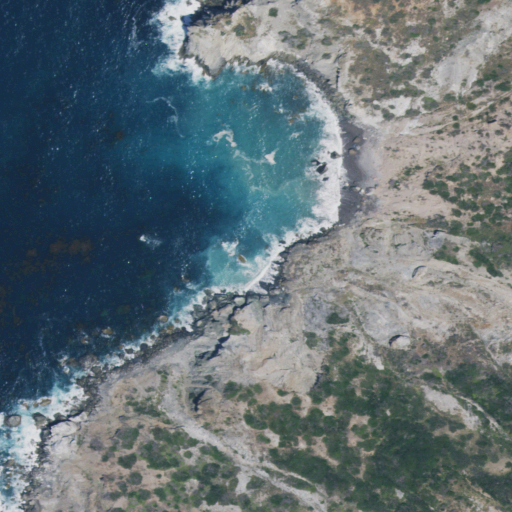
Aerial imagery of beach in California named Ben Weston Beach containing open water, shrub, barren land, mixed forest, and grassland